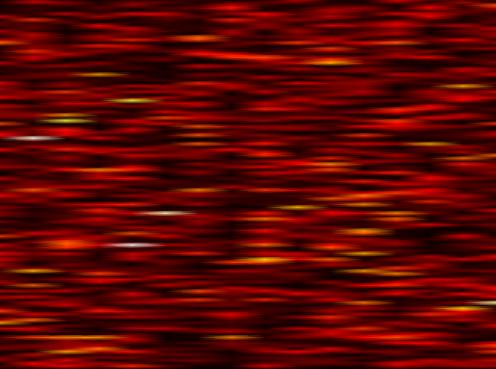
Label: FOFDM